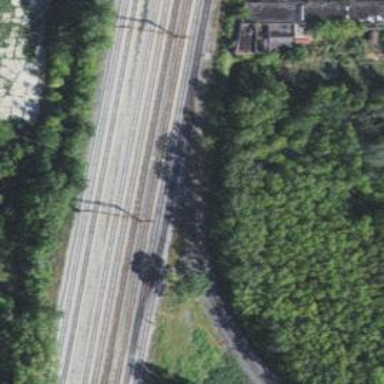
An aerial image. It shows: Railway line on embankment.